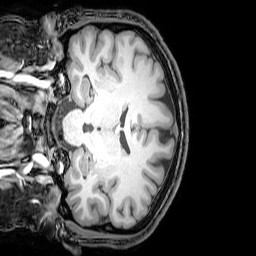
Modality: T1w
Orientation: coronal
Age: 26
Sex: male
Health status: healthy
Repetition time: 0.081 s
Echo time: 0.037 s